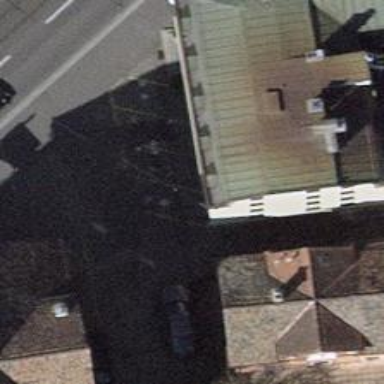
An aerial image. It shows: Restaurant.